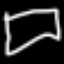
Label: square